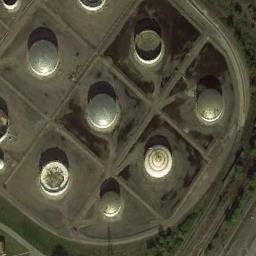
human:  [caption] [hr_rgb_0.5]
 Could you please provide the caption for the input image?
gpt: There are many storage tanks on the bare land next to the grass .

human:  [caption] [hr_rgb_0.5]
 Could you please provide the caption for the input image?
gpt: There are seven large, Aligned oil storage tanks in the factory, And there are large lawns in the factory .

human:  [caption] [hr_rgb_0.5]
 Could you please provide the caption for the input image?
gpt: There are about ten storage tanks here .

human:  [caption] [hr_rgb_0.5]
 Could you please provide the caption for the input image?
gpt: Many roads are around the storage tanks .

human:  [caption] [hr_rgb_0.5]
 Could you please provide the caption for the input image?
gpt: There are several storage tanks .